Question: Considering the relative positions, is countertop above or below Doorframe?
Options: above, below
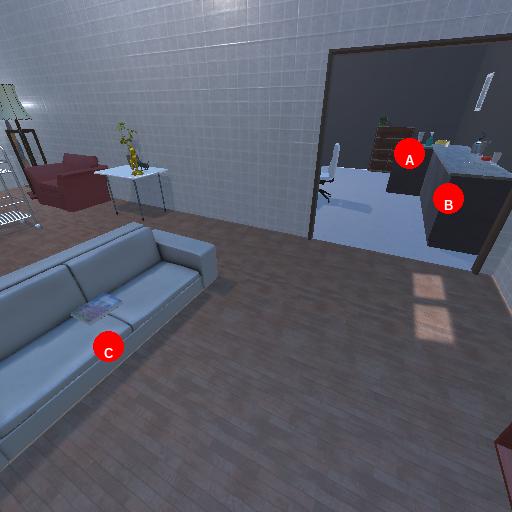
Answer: above